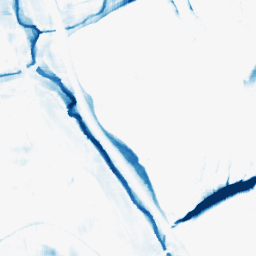
Category: morphological
Decomposition family: morphological_rect
Decomposition parameters: operation: closing
width: 20
height: 20
Upsampling method: quintic
Upsampling parameters: scale: 4
Upsampling scale: 4